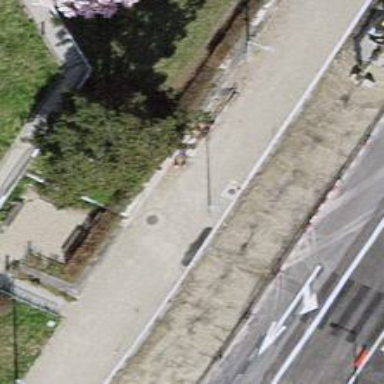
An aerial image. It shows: Taxi stand.